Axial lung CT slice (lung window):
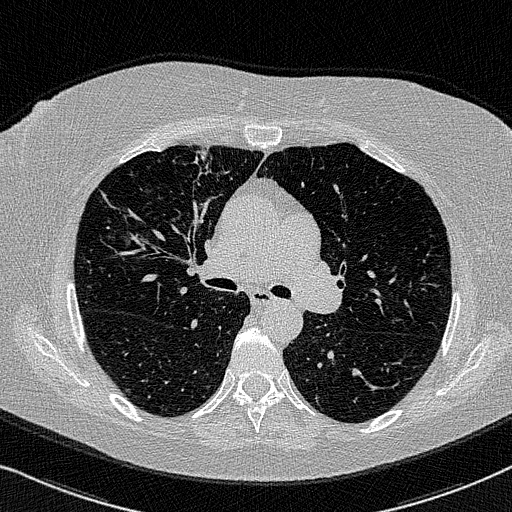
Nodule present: no